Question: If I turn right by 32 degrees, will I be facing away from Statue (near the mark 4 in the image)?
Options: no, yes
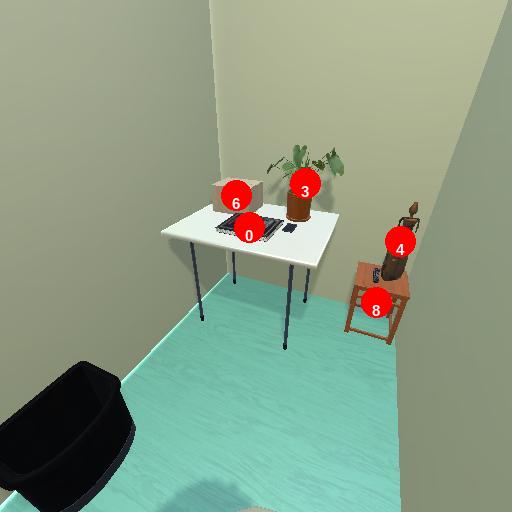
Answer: no